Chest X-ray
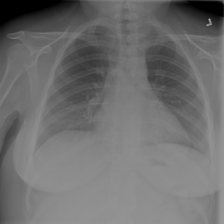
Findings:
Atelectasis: negative
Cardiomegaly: negative
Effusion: negative
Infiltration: negative
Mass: negative
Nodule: negative
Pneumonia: negative
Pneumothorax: negative
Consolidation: negative
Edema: negative
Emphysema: negative
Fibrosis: negative
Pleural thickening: negative
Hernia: negative